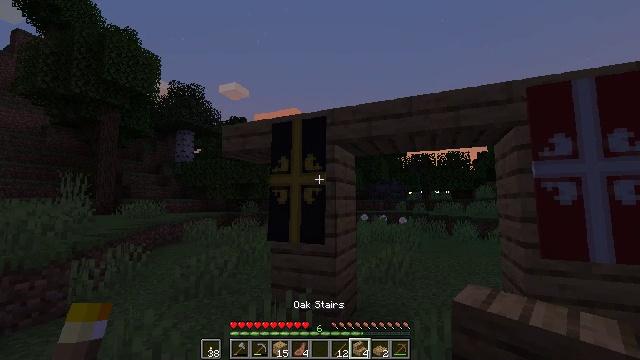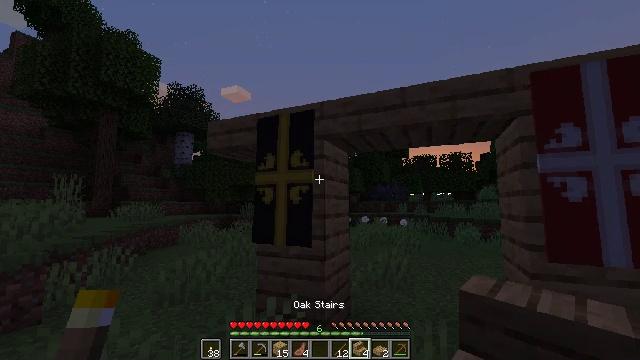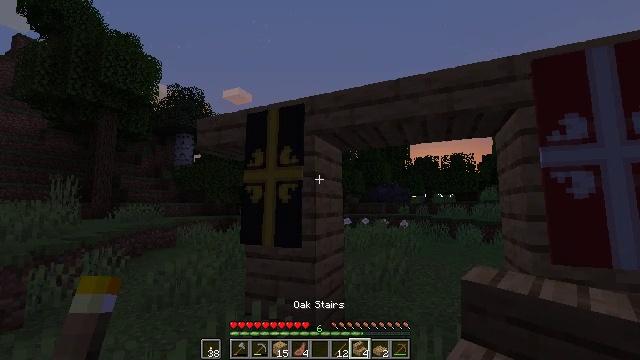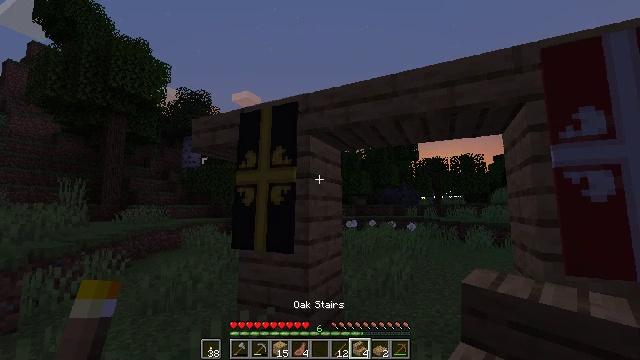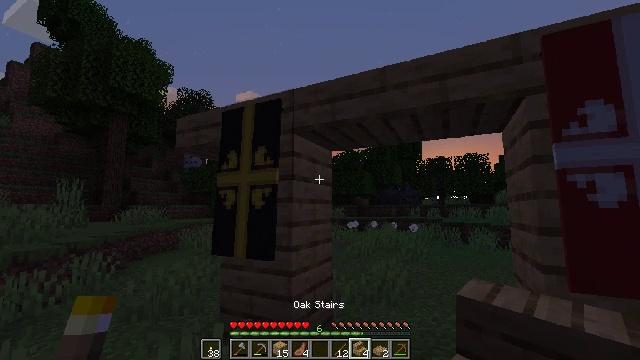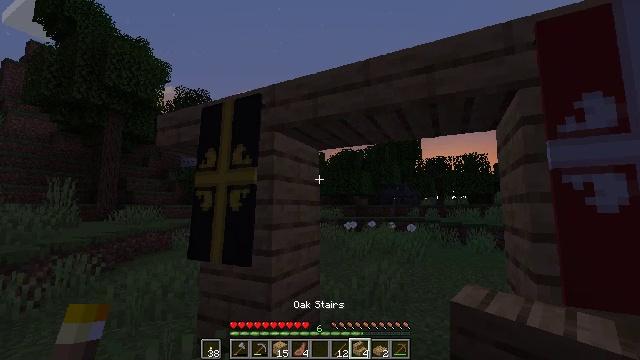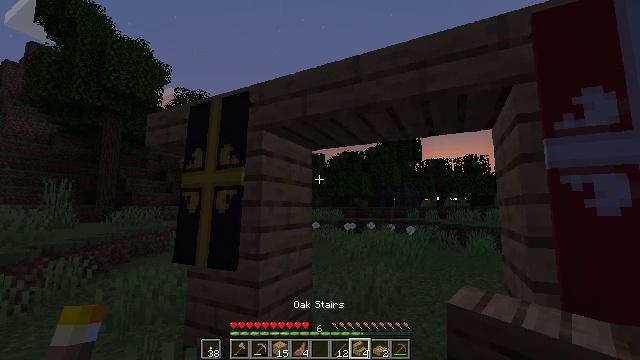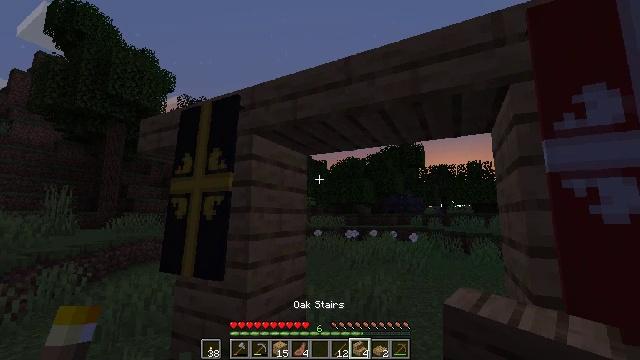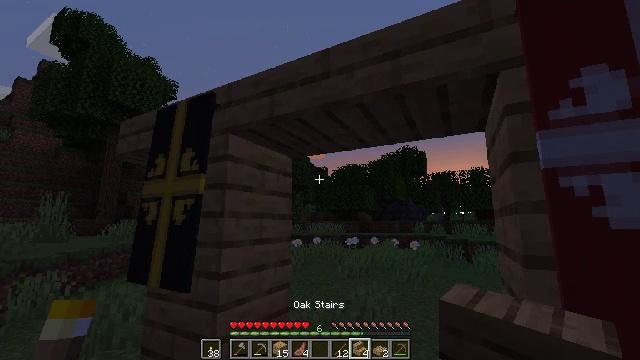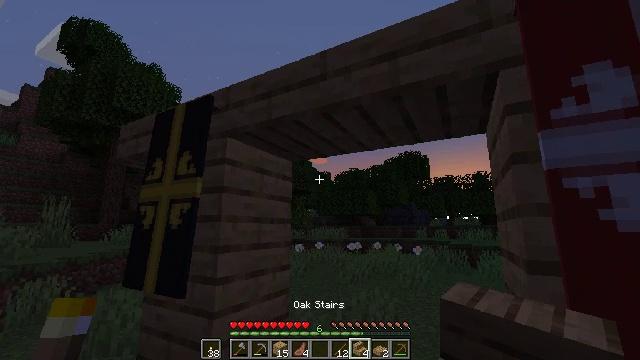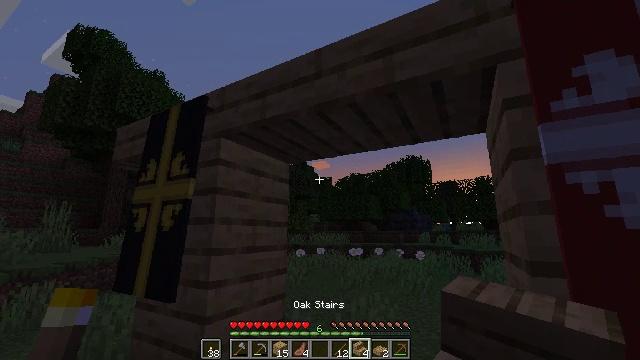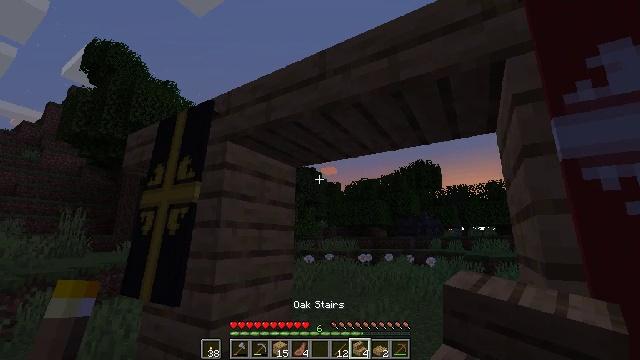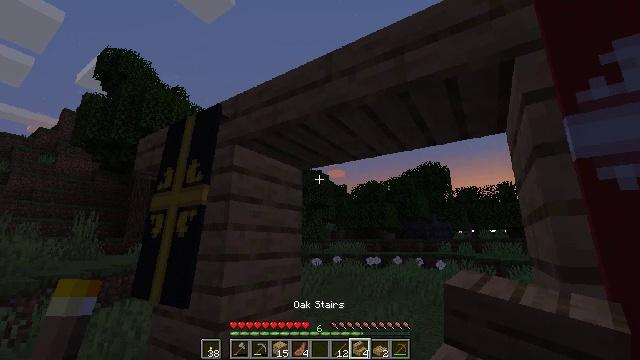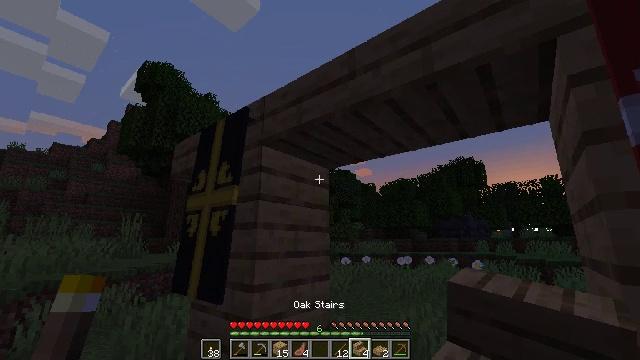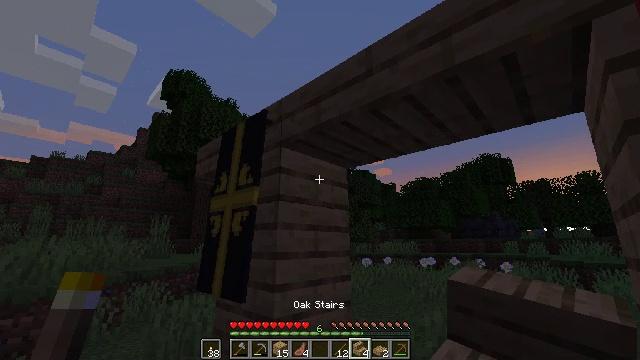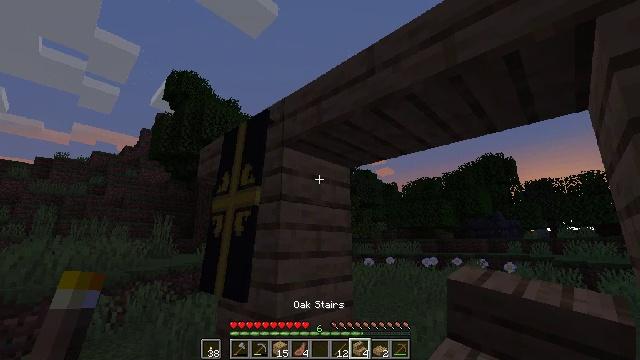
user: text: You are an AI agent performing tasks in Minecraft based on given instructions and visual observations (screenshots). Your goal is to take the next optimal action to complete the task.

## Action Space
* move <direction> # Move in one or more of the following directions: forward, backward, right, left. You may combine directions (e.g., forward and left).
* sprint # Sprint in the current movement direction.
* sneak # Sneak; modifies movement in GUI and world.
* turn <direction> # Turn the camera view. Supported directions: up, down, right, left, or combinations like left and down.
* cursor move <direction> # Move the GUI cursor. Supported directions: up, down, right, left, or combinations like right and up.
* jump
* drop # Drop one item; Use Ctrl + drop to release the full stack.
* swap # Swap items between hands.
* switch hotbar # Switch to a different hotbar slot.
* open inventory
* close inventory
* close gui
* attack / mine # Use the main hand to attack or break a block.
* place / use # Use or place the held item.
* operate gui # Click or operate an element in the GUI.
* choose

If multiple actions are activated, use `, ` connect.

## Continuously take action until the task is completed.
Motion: motion action
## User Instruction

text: Reclaim the oak slab from a structure.
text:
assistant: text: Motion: move forward and move right
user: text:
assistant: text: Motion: move forward and move right
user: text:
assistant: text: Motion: move forward and move right, turn left
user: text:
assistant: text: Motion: move forward and move right
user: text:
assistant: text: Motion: move forward and move right
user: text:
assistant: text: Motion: move forward and move right
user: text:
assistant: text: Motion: move forward and move right, turn up
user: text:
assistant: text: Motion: turn up
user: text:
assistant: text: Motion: turn up
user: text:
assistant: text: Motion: turn up
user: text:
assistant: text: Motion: turn left and up
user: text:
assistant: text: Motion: turn left
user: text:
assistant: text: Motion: turn left
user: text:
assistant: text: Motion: turn left
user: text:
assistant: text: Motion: no_op
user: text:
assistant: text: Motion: use / place
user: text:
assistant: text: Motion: use / place
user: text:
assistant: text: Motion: no_op
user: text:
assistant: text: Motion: no_op
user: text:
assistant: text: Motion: no_op
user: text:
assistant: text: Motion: move left, turn right and down
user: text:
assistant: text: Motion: move left, turn right and down
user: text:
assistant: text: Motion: move left, turn right
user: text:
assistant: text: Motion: move left, turn right
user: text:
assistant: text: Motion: move left, turn right
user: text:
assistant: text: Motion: move left, turn right
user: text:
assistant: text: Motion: move left, turn right
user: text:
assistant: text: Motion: no_op
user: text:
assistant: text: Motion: turn right
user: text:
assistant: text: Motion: turn right